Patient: sex M, age 51
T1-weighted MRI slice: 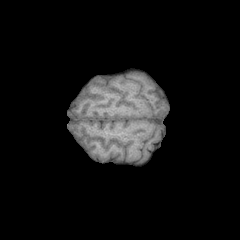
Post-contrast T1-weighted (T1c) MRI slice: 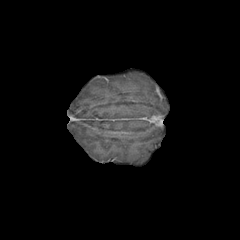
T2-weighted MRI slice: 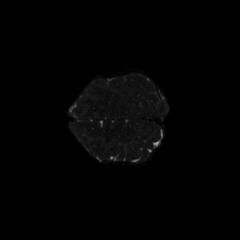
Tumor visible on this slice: yes
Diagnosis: Astrocytoma, IDH-mutant
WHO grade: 4